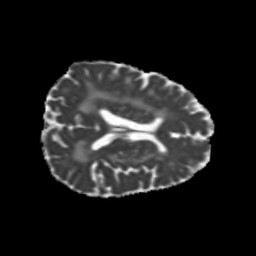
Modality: MD
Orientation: axial
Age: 62
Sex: female
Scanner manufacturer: siemens
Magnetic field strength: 3 T
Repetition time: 5.25 s
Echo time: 0.08 s